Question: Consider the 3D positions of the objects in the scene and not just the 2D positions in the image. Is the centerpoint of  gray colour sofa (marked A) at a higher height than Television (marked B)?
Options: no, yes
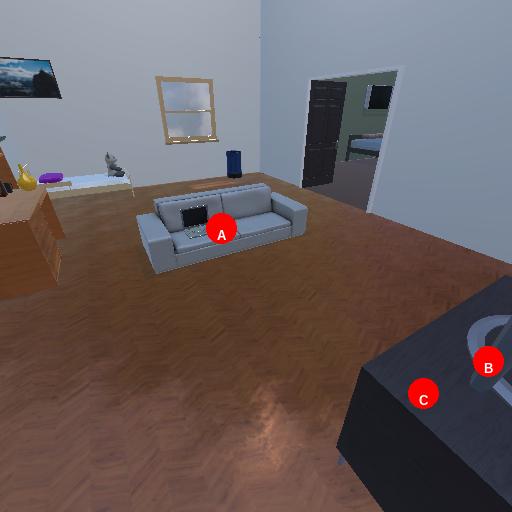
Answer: no